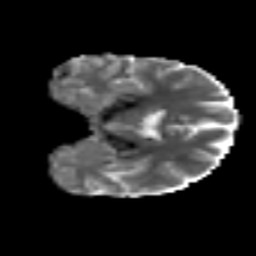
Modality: MD
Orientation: coronal
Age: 47
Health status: ill
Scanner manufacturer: philips
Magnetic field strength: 3 T
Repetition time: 9 s
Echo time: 0.127 s